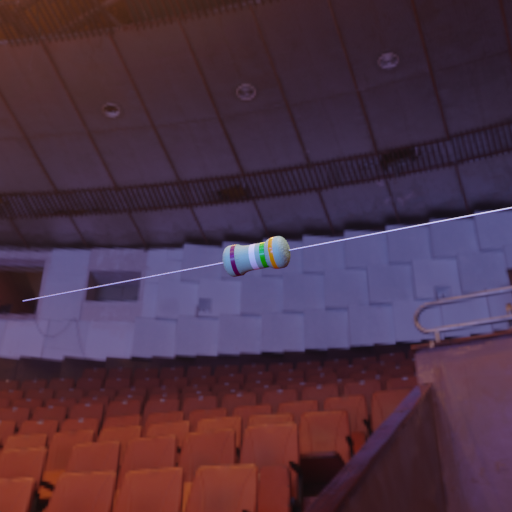
Resistor colour bands (in order): brown, white, green, orange